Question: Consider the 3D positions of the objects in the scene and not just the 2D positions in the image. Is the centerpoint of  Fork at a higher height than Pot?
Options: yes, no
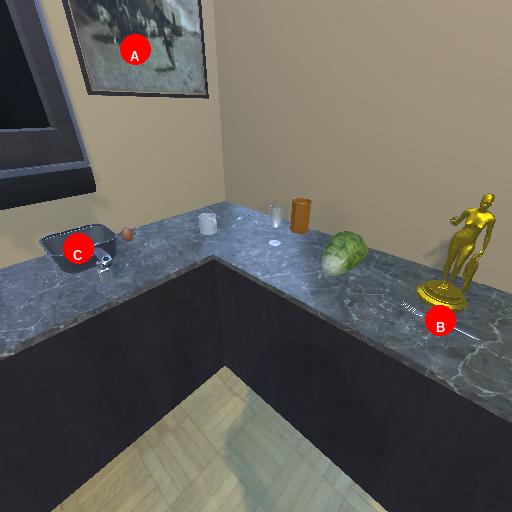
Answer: yes